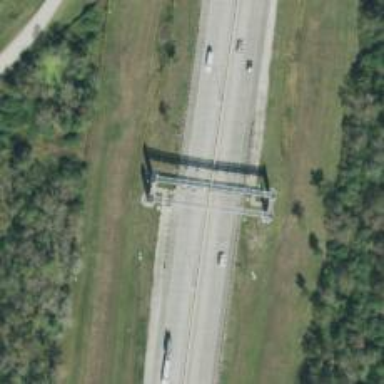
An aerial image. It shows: Toll gantry on the road.